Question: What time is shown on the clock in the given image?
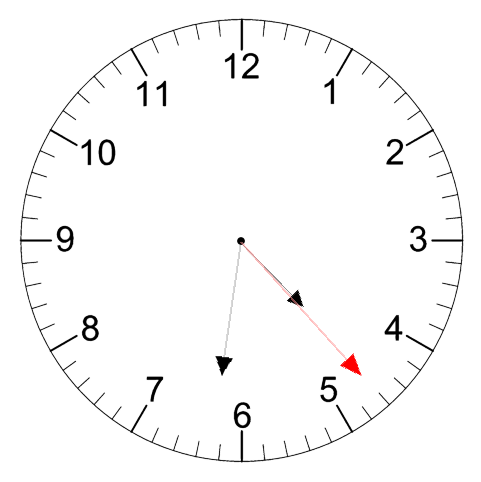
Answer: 04:31:23